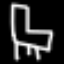
Label: chair